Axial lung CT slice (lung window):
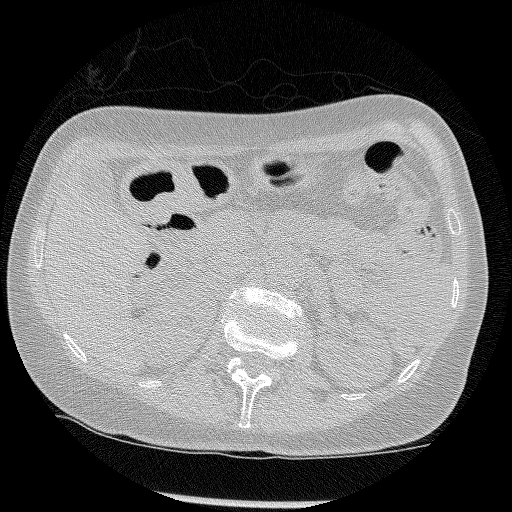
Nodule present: no